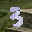
Label: 3